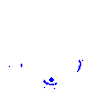
Particle: proton